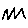
Label: zigzag